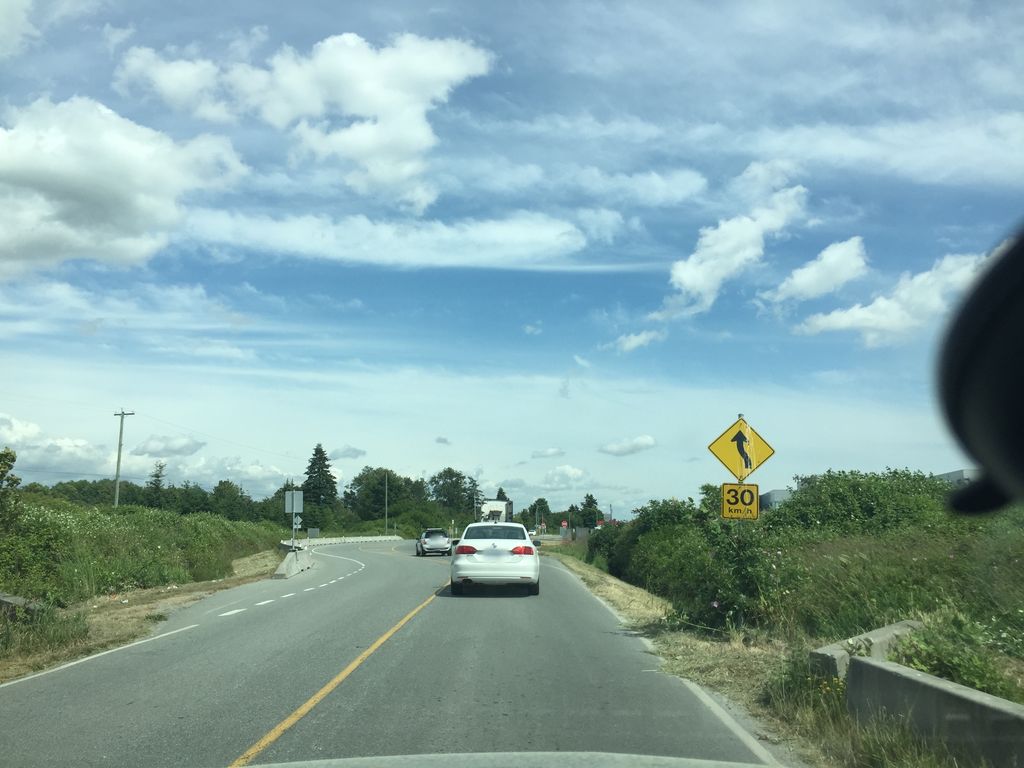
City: vancouver